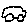
Label: car